Question: I am using Visual Studio 2010 Ultimate. I want to find out which methods not being executed in the app. I read <URL> for doing a code coverage test for an .exe file. I want to do the same for an ASP.NET WebForms app. What I am missing is if I need to create a Generic Test, what is to be entered in the different fields in the screen below, specially the wrapper program in the first field?
I will be clicking around the app to cover as many methods as I can.
I added a winForm project and made its .exe file the wrapper. In the Code Coverage configuration I added the website project as an artifact to instrument (path = <URL>. I also Googled around. I am not sure anymore if VS 2010 can code cover ASP.NET apps without using unit tests.

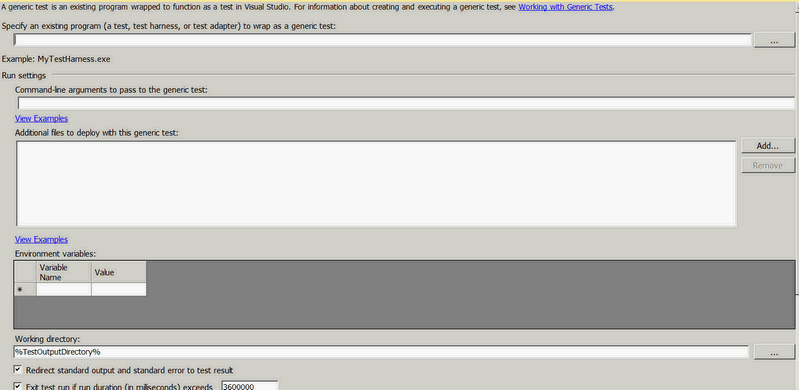
Answer: I used VsInstr.exe and VSPerfCmd.exe to accomplish what I needed.